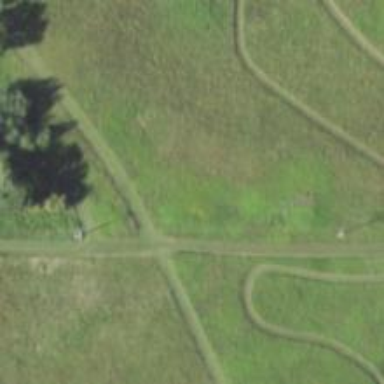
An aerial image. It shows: Advanced nordic footway track groomed for classic and skating styles.